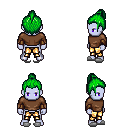
a pixel art fantasy rpg character, male body template, dark elf, purple skin, brown long-sleeve shirt, gold greaves, green short topknot hairstyle, cloth bracers, white slippers, four views (front, back, left, right), 2x2 character sprite sheet, small pixel art, hard edges, no anti-aliasing